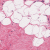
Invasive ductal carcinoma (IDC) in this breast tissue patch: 0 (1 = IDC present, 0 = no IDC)